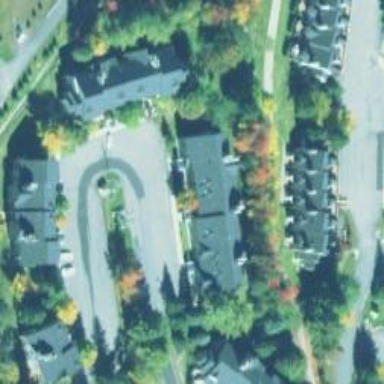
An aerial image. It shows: Residential building.